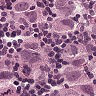
Metastatic tissue present: yes